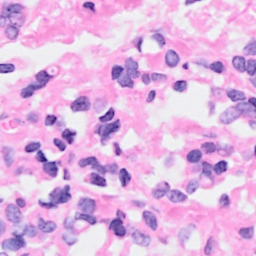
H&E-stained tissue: Breast